Interaction volume radius: 10 \u00c5
Interaction volume height: 15 \u00c5
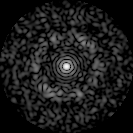
Disorder parameter: 0.8152